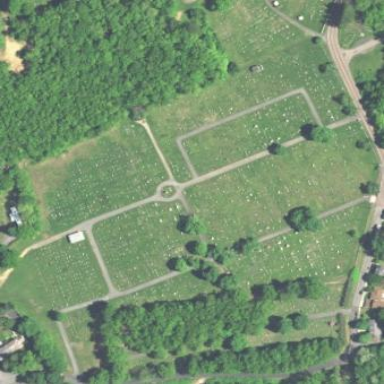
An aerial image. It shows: Cemetery.